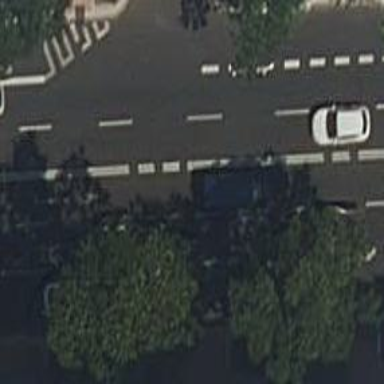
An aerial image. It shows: Tertiary road with asphalt surface. There is shared lane for cyclists.